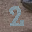
Label: 2